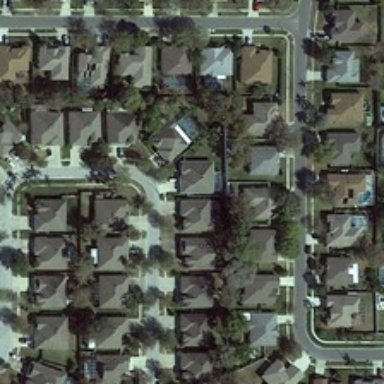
Many buildings and green trees are in a dense residential area .